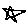
Label: star